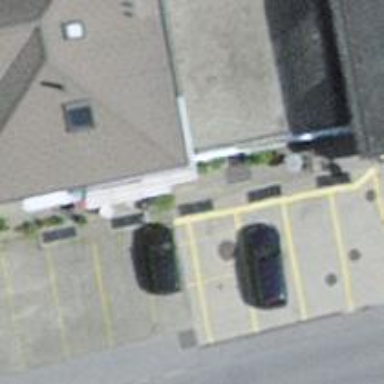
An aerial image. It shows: Restaurant.